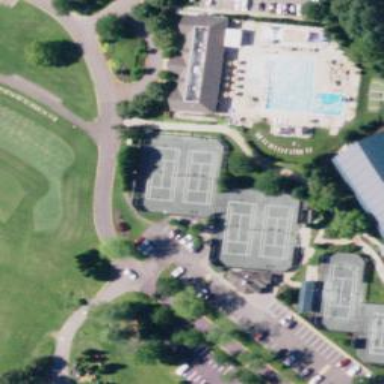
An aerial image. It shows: Tennis court on pitch.